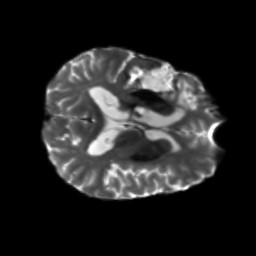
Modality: T2w
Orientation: axial
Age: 61
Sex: male
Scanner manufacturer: siemens
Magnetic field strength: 3 T
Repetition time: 5.25 s
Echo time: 0.08 s